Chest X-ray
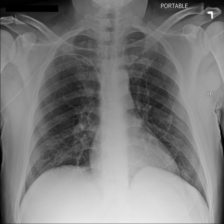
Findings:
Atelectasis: negative
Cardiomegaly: negative
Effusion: negative
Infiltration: negative
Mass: negative
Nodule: negative
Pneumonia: negative
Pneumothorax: negative
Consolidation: negative
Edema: negative
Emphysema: negative
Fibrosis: negative
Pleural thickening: negative
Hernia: negative